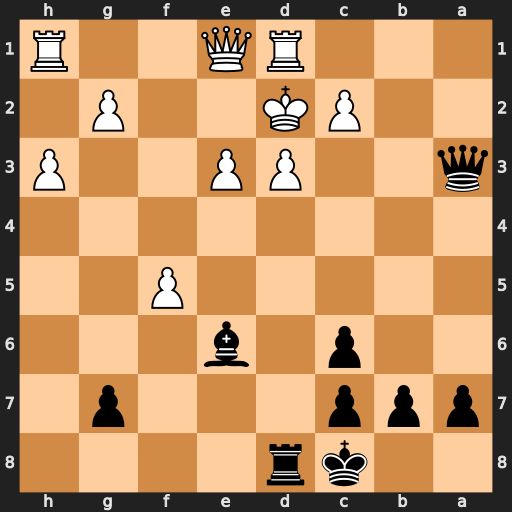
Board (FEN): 2kr4/ppp3p1/2p1b3/5P2/8/q2PP2P/2PK2P1/3RQ2R
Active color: b
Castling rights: -
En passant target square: -
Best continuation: Rxd3+ Ke2 Rxe3+ Kf2 Rxe1